Field crop: maize
Growth stage: 2
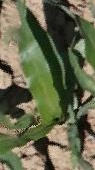
Species: maize